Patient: sex M, age 17
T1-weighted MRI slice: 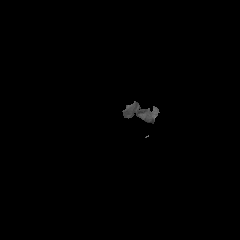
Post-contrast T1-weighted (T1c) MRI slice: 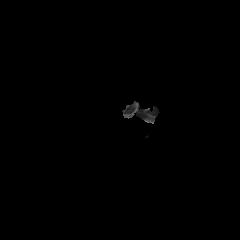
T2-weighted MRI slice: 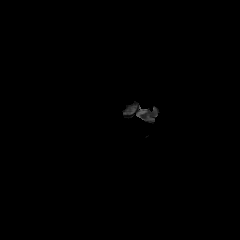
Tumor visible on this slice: no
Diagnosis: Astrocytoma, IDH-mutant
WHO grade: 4